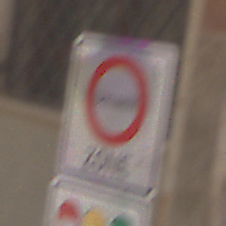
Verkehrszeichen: BeginnUmweltzone
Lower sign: FreistellungVomVerkehrsverbot1
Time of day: Midday
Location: Outdoor (Urban)
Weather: Clear
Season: NotSpecified
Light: Natural